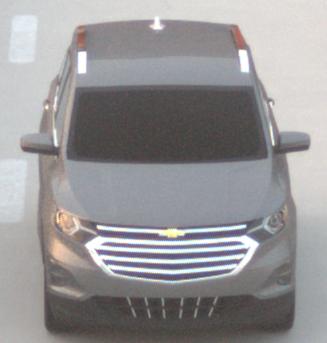
Make: Chevrolet
Model: Equinox
Detailed model: Gen. 2
Model produced from: 2015
Model produced until: 2017
Doors: 5
Color: gray
Road condition: dry road
Daytime: dawn
Contrast: low contrast